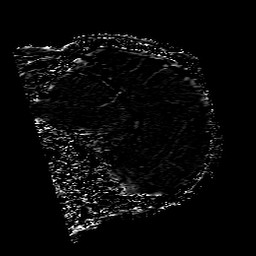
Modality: SWI
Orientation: sagittal
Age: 67
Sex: female
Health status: ill
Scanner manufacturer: philips
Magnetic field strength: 3 T
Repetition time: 0.031 s